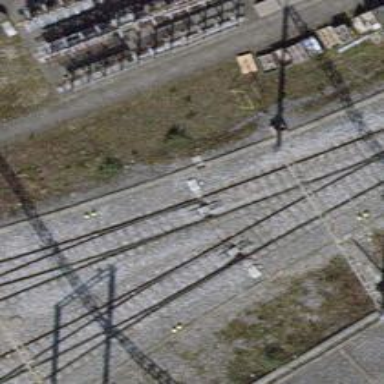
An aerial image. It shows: Railway switch.